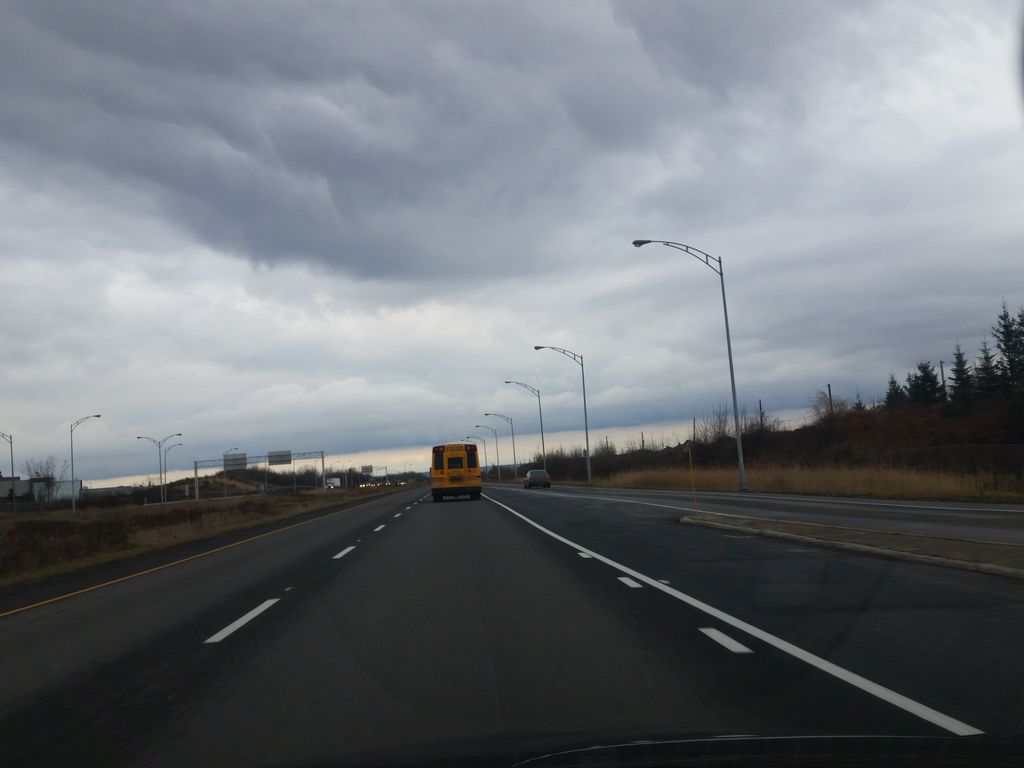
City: quebec_city